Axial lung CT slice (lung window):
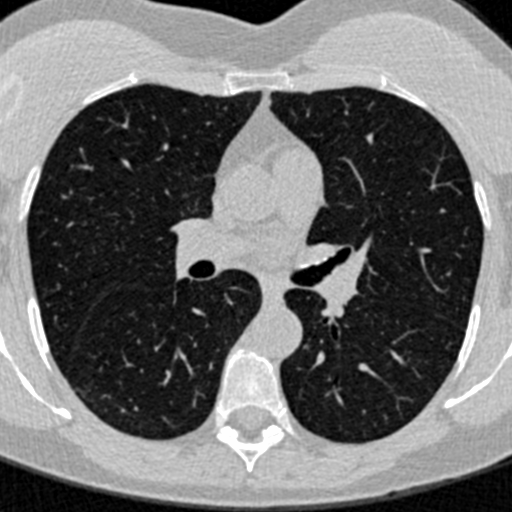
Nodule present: no